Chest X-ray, PA view. Patient: 65 years old, sex M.
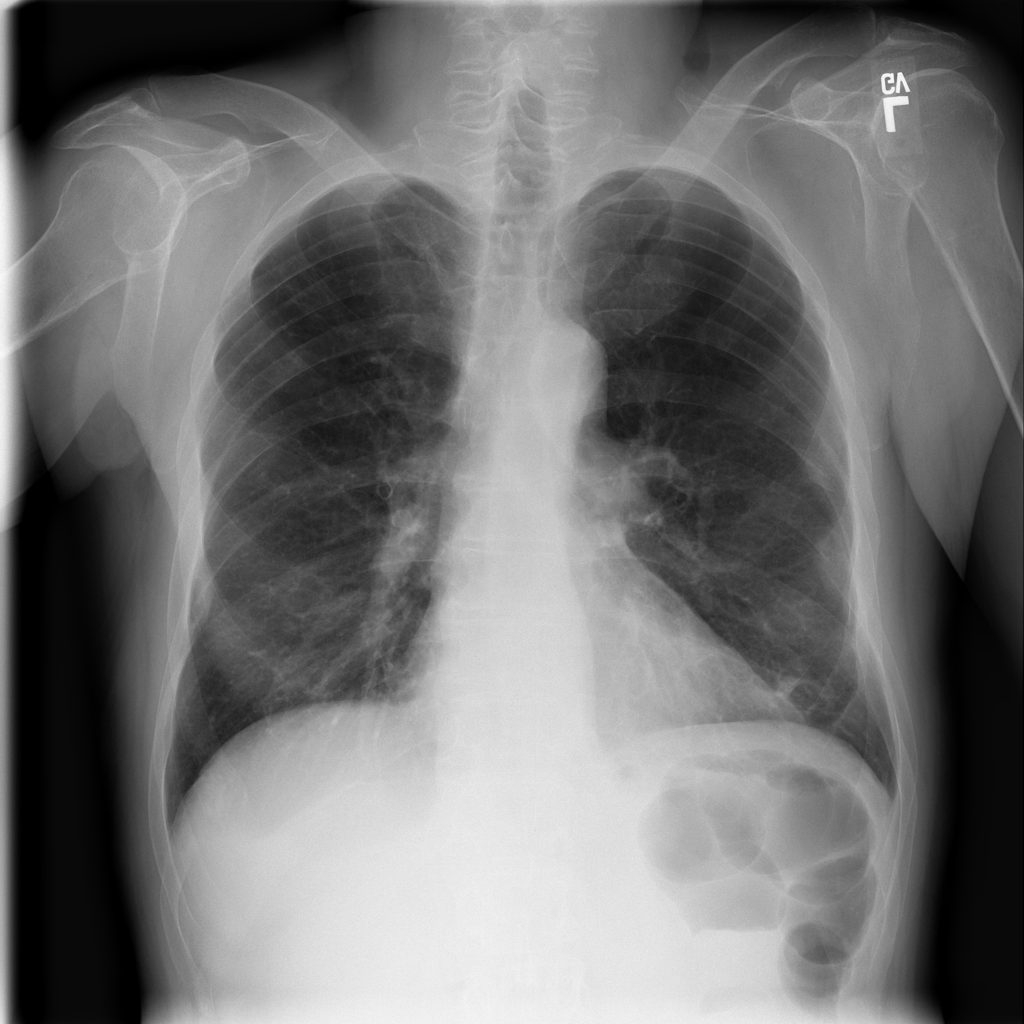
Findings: No Finding